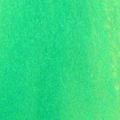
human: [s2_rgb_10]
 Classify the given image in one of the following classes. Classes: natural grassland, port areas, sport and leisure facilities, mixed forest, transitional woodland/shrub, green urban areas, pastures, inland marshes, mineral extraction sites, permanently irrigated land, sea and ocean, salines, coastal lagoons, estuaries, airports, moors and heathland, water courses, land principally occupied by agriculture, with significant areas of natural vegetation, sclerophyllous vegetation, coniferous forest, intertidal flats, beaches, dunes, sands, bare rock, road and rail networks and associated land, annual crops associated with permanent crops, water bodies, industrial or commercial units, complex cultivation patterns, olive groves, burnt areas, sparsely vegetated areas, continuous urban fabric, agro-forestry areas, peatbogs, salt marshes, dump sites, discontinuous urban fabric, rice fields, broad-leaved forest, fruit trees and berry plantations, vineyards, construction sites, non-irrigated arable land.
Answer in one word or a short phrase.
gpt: sea and ocean